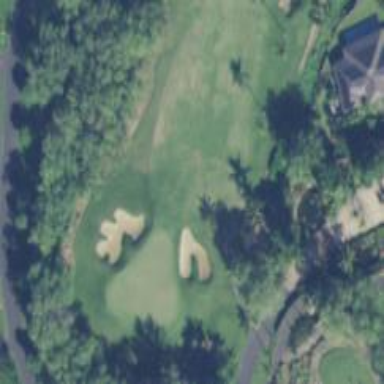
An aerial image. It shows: Golf hole.